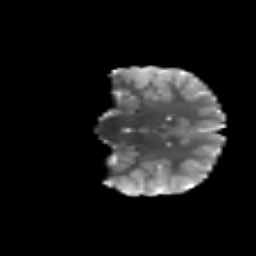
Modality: T2w
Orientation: coronal
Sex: male
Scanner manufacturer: siemens
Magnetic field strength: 3 T
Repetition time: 5 s
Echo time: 0.071 s